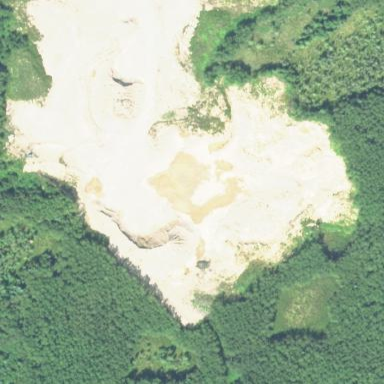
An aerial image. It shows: Quarry area.